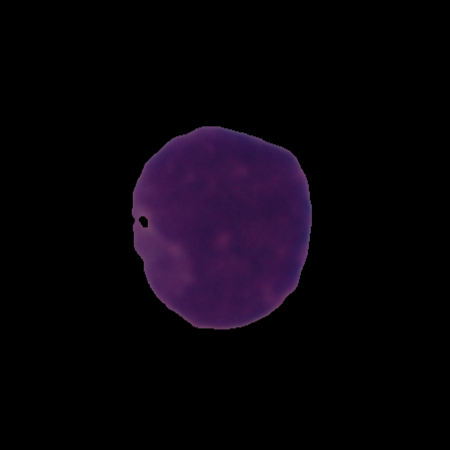
Label: cancer